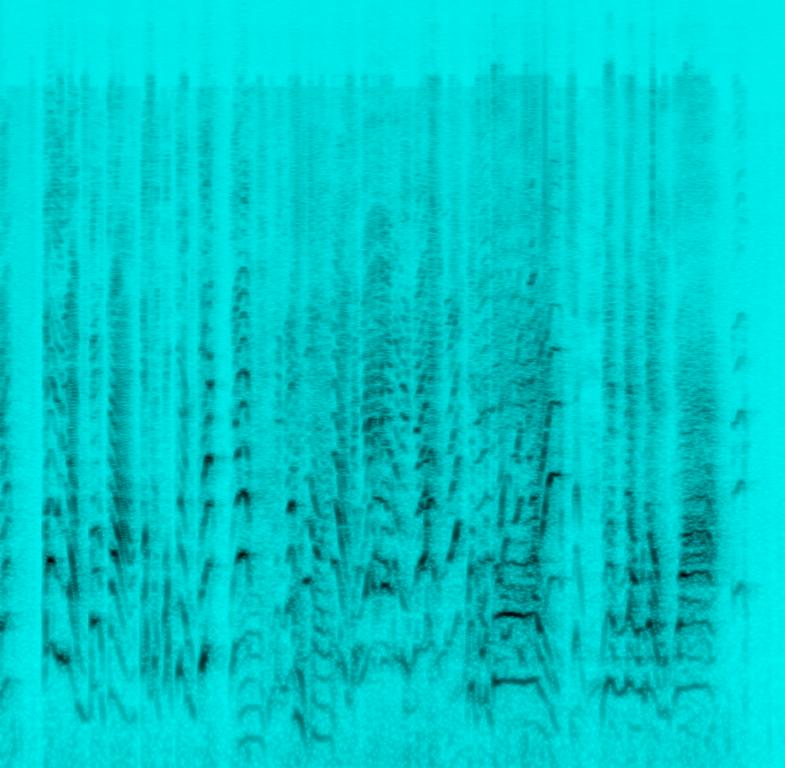
This is an excerpt from a TV series. There are female voices that can be heard. There is a walking sound. The birds are singing. There is a mellow flute tune being played. Various sounds can be sampled from this recording.